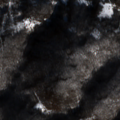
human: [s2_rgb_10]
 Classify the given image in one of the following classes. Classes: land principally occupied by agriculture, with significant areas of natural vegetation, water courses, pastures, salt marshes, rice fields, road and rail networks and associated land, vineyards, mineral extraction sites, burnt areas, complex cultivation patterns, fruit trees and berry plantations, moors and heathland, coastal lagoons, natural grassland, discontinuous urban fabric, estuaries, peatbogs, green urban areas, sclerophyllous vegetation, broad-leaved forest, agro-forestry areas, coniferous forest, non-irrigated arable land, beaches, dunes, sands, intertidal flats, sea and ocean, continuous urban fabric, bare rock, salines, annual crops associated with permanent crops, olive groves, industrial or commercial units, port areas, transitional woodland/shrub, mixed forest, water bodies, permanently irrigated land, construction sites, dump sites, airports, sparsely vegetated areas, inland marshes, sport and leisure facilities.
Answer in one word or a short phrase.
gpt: broad-leaved forest